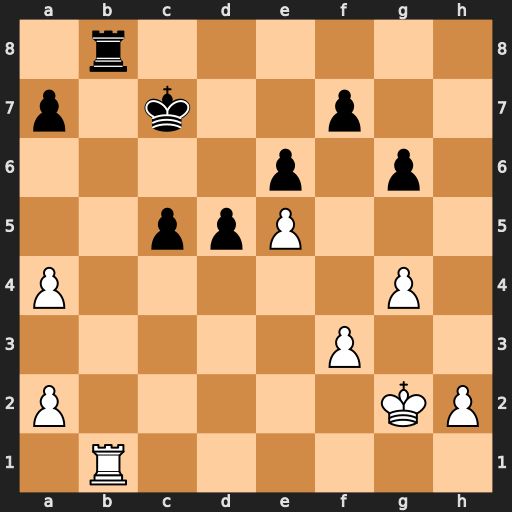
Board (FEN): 1r6/p1k2p2/4p1p1/2ppP3/P5P1/5P2/P5KP/1R6
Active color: w
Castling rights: -
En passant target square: -
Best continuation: Rxb8 Kxb8 h4